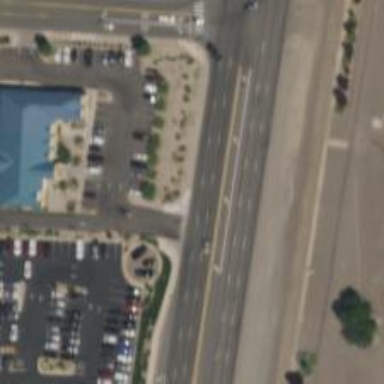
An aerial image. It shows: Primary highway with asphalt surface and separate sidewalk.